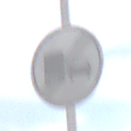
Verkehrszeichen: EndeUeberholverbotKraftfahrzeuge
Umgebung: Outdoor, Nature
Tageszeit: Midday
Wetter: PartlyCloudy
Licht: Natural
Jahreszeit: NotSpecified
Kontrast: MediumContrast